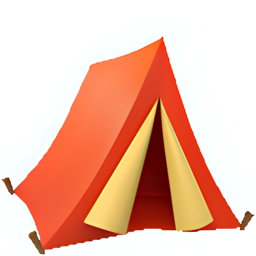
Name: tent
Emoji: ⛺
Group: Travel & Places
Sub-group: place-other